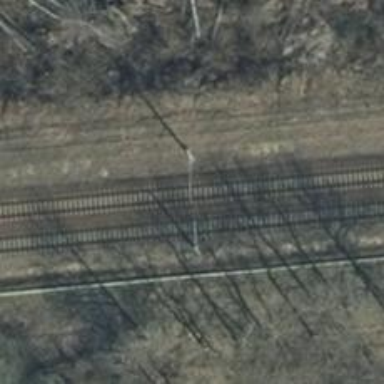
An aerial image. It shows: Milestone along the railway track with catenary mast.